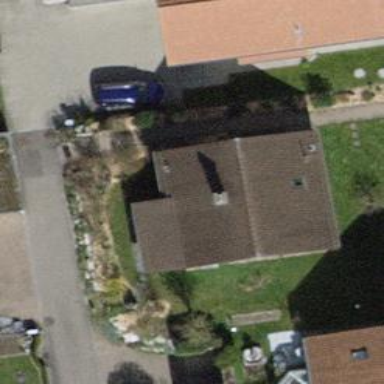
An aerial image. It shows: Building with tile roof.